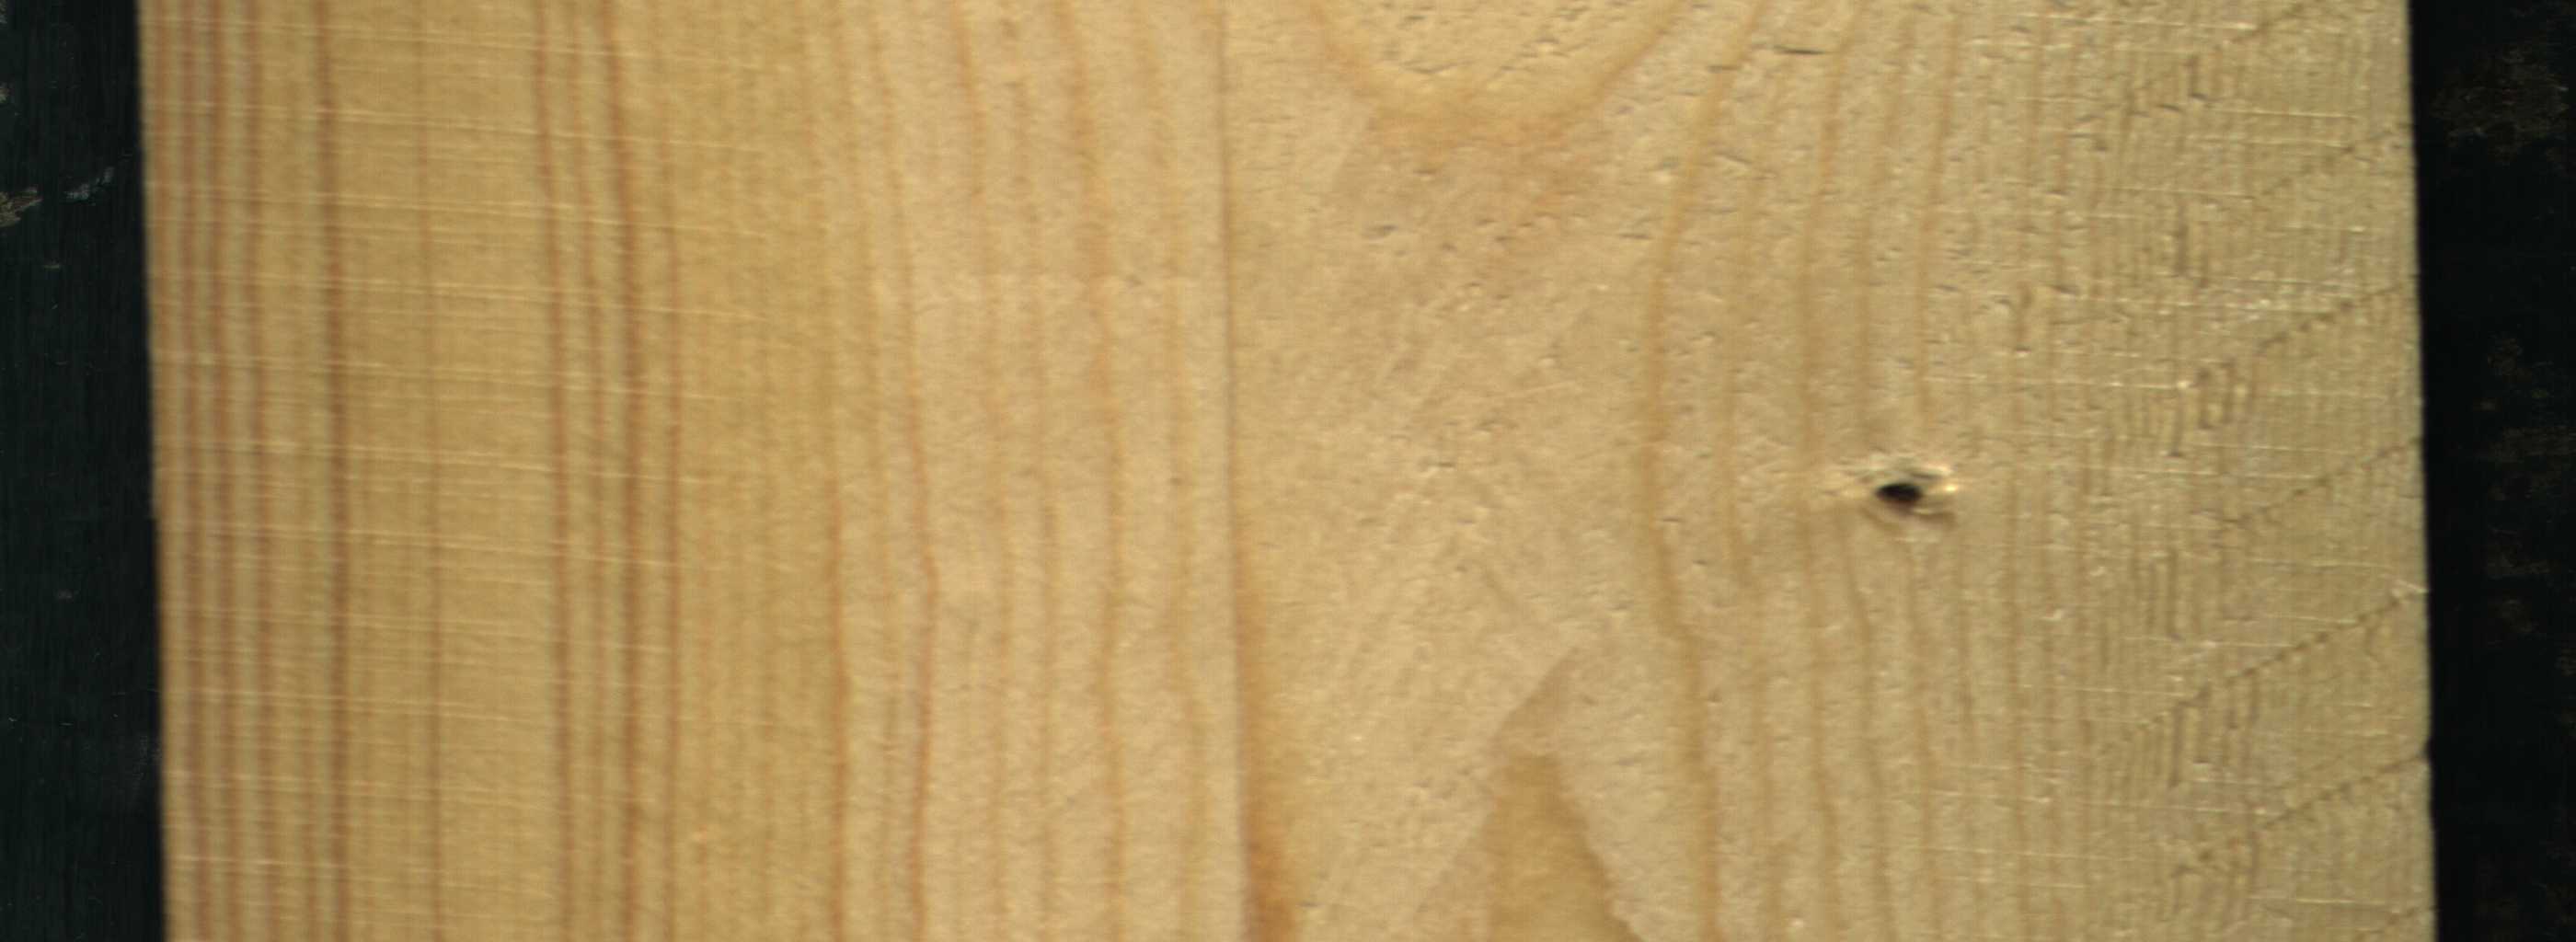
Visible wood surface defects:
Dead_Knot